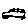
Label: car